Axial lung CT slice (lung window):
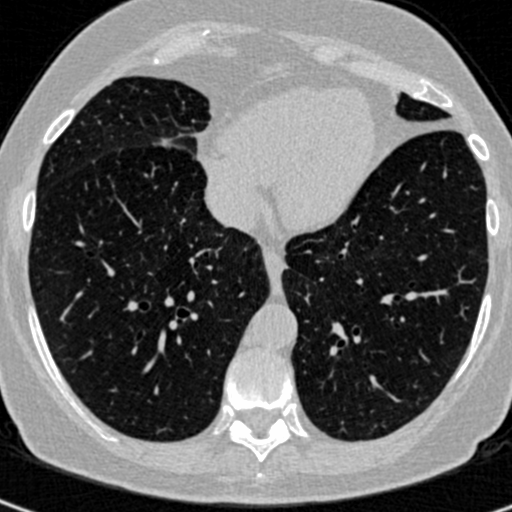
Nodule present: no